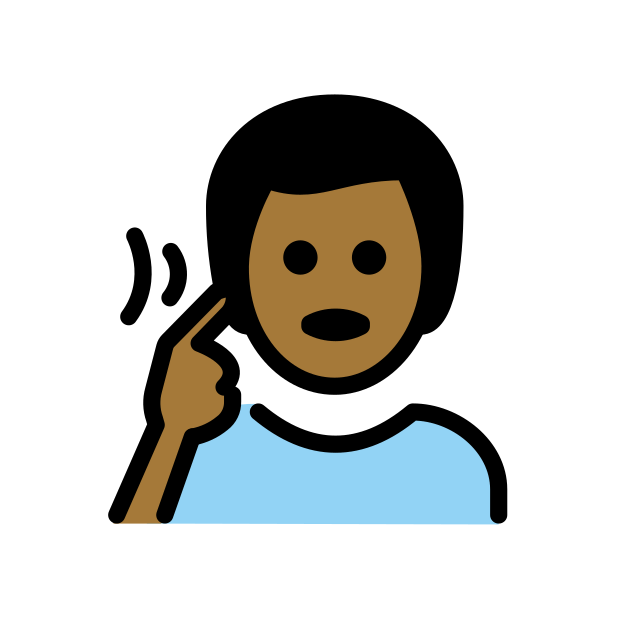
deaf man: medium-dark skin tone